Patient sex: M
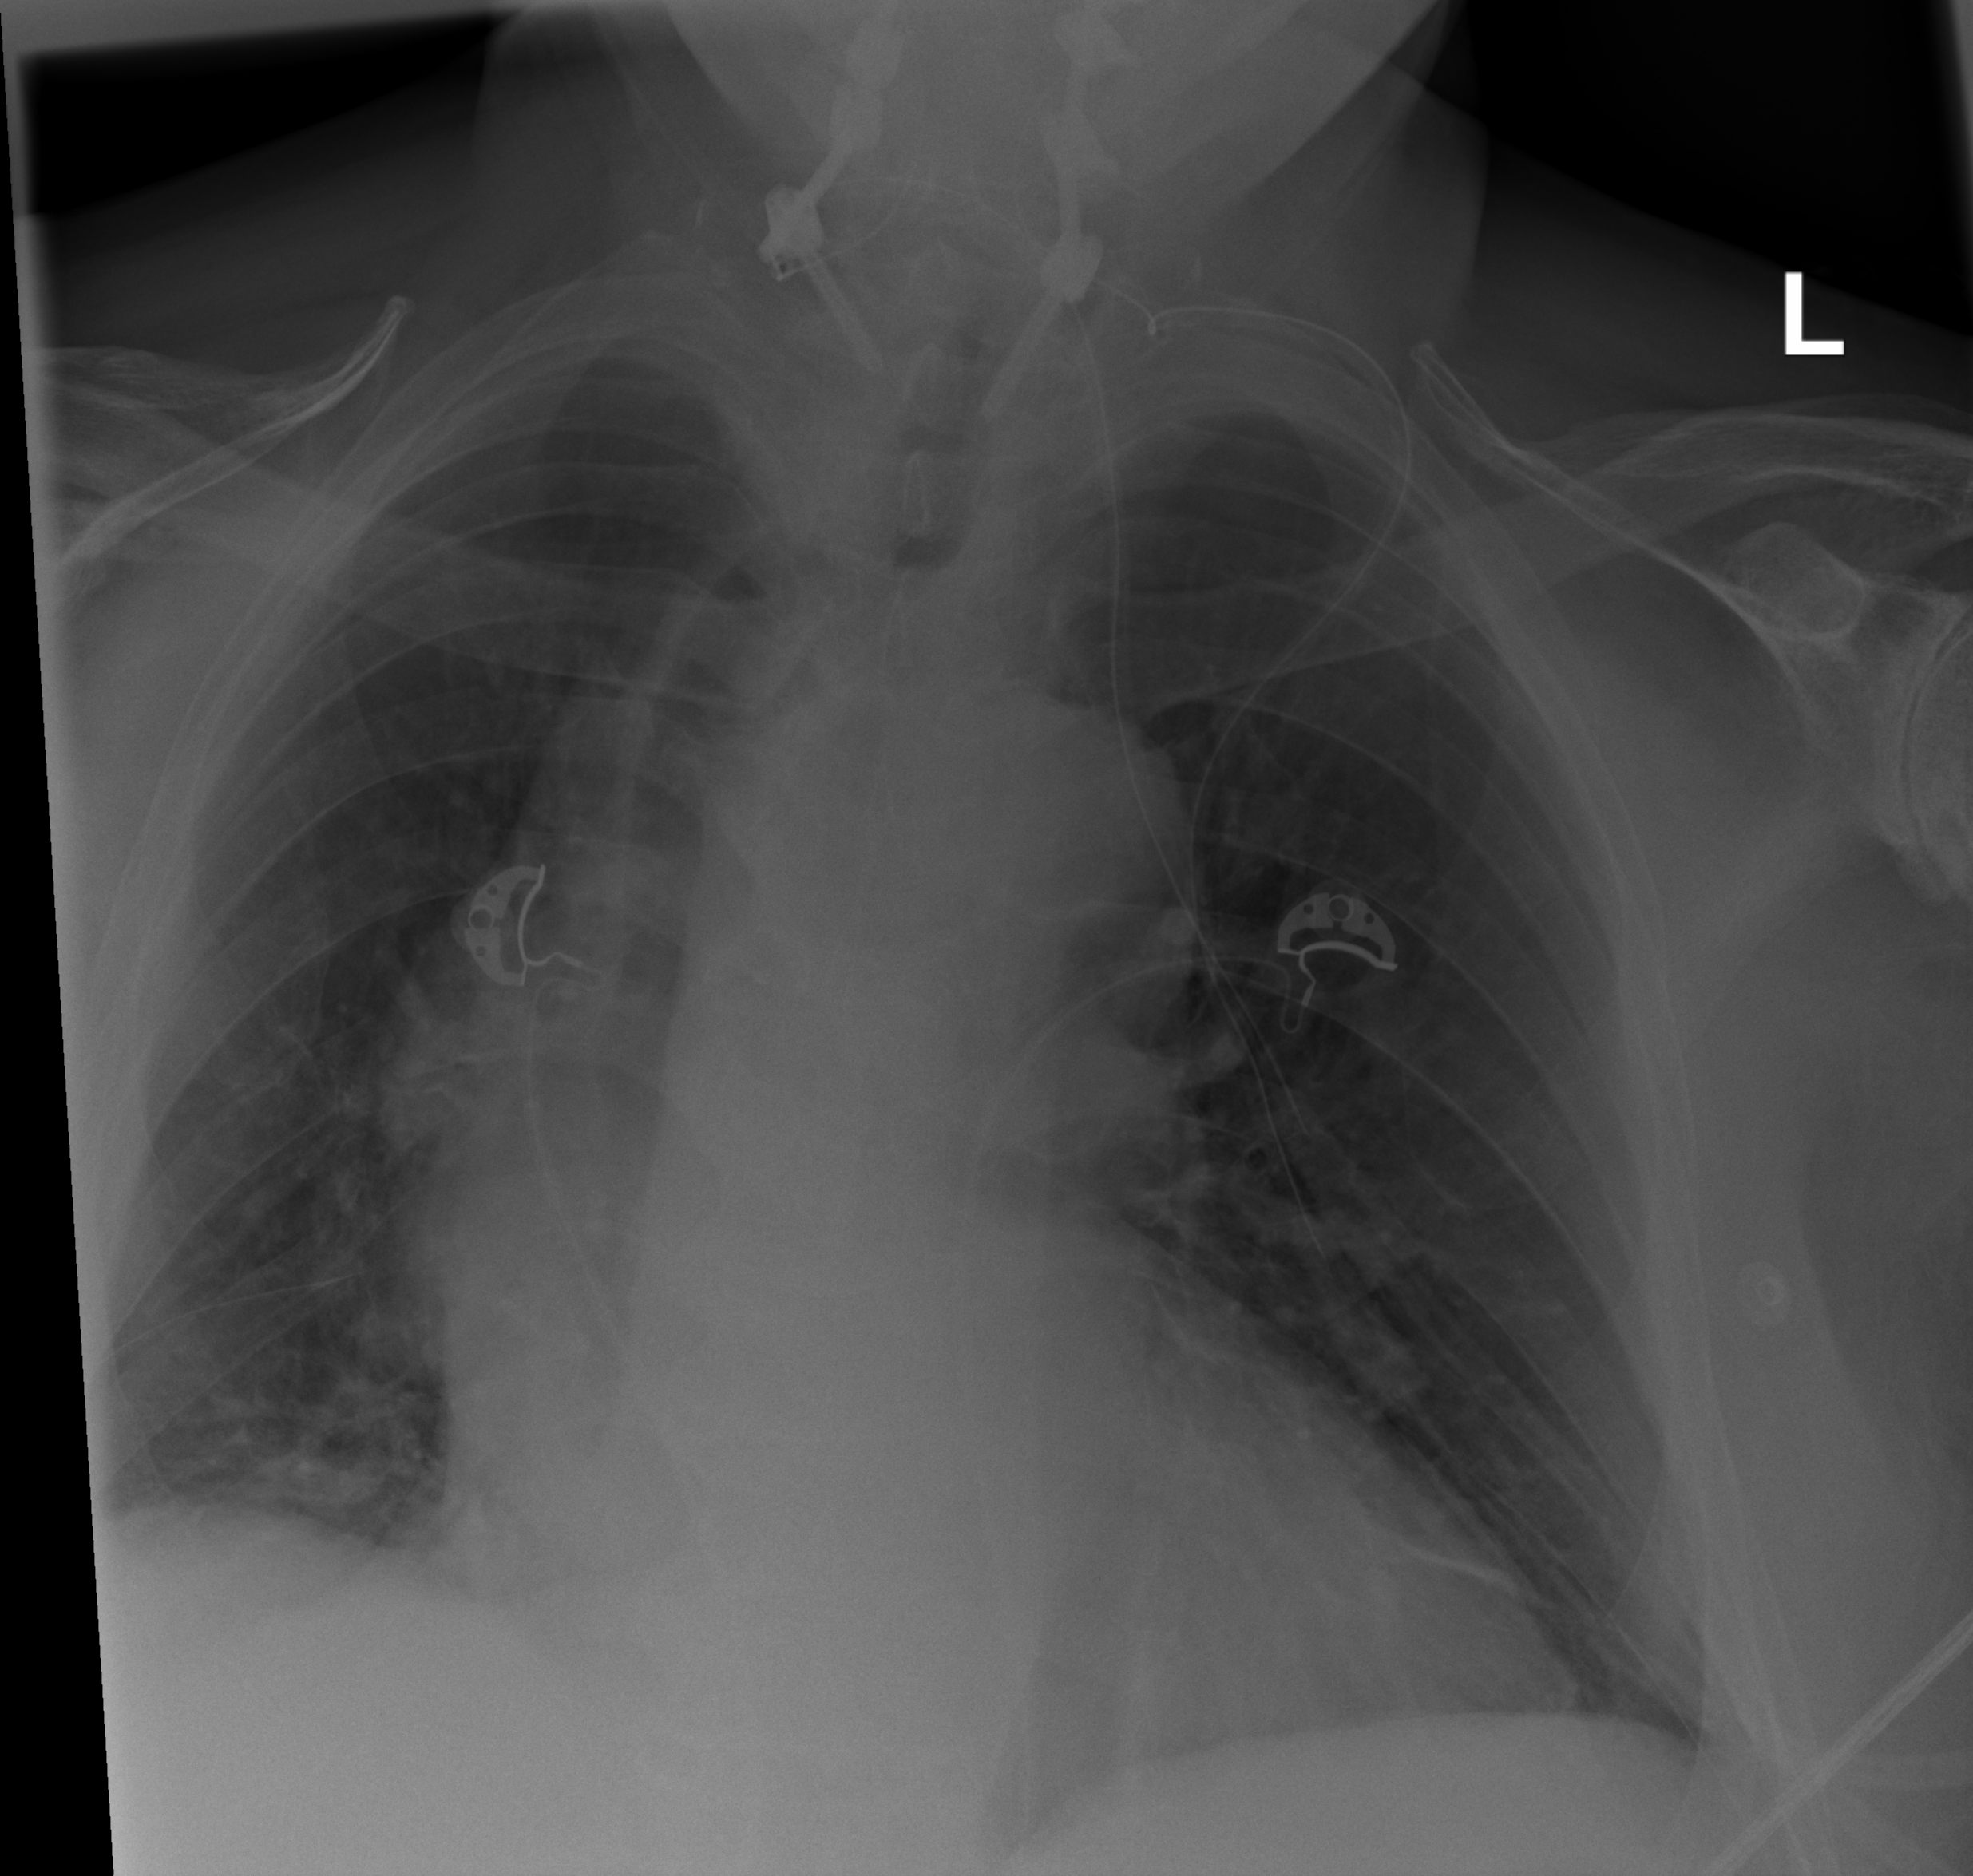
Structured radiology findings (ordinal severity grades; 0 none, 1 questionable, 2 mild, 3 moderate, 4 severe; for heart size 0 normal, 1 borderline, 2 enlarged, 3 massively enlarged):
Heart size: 2
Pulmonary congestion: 2
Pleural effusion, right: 0
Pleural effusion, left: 0
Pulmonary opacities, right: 0
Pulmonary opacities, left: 0
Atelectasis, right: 0
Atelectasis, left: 0